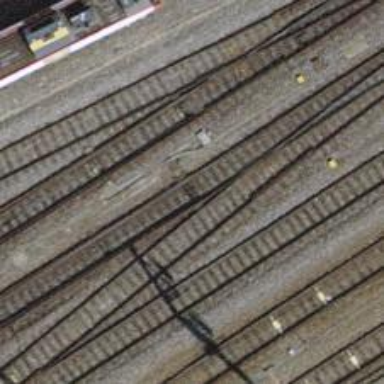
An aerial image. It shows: Single-track railway with electrified contact lines.